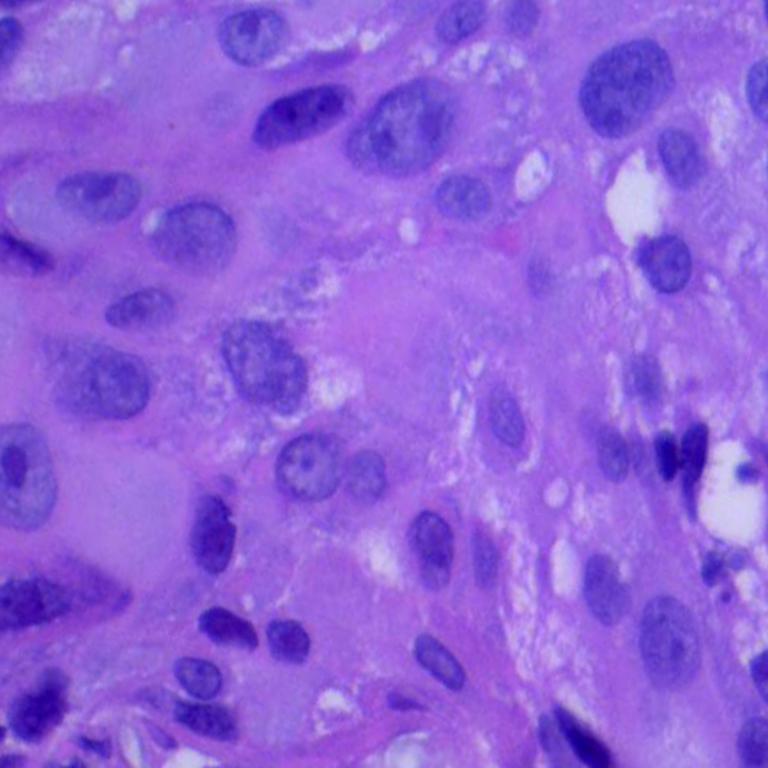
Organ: lung
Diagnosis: squamous carcinomas